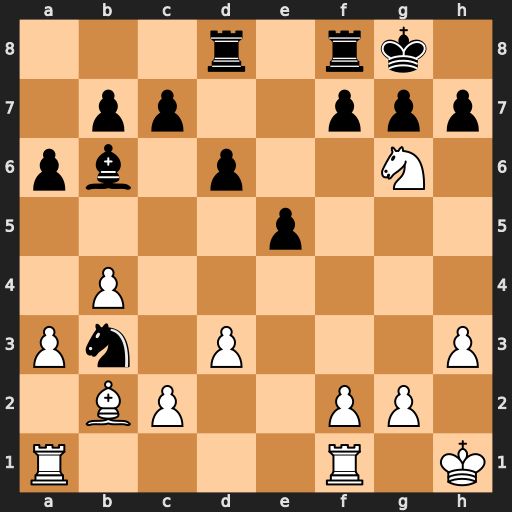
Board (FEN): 3r1rk1/1pp2ppp/pb1p2N1/4p3/1P6/Pn1P3P/1BP2PP1/R4R1K
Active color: w
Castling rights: -
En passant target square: -
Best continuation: Ne7+ Kh8 cxb3